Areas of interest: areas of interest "Da Leng Culture Palace"
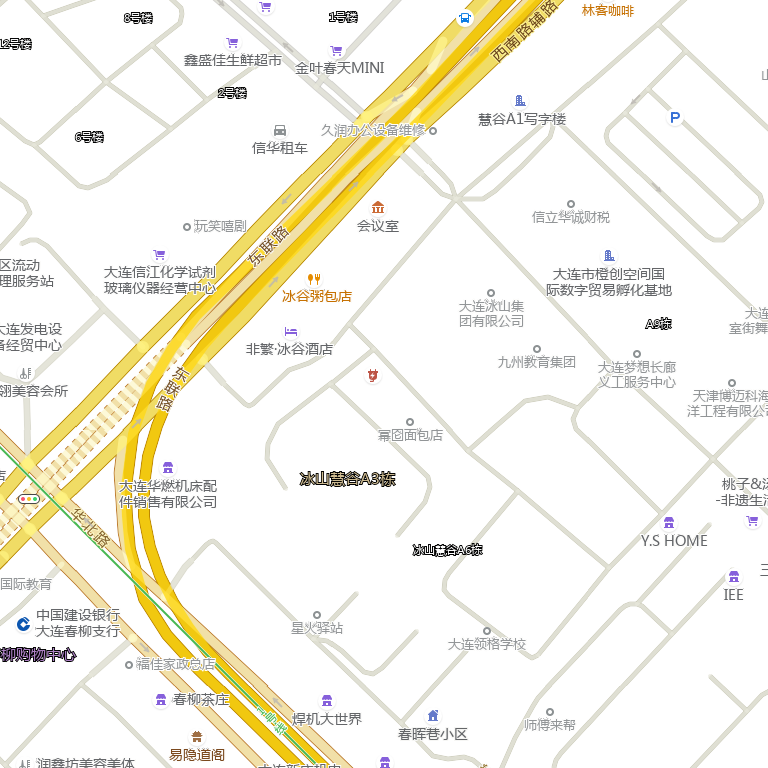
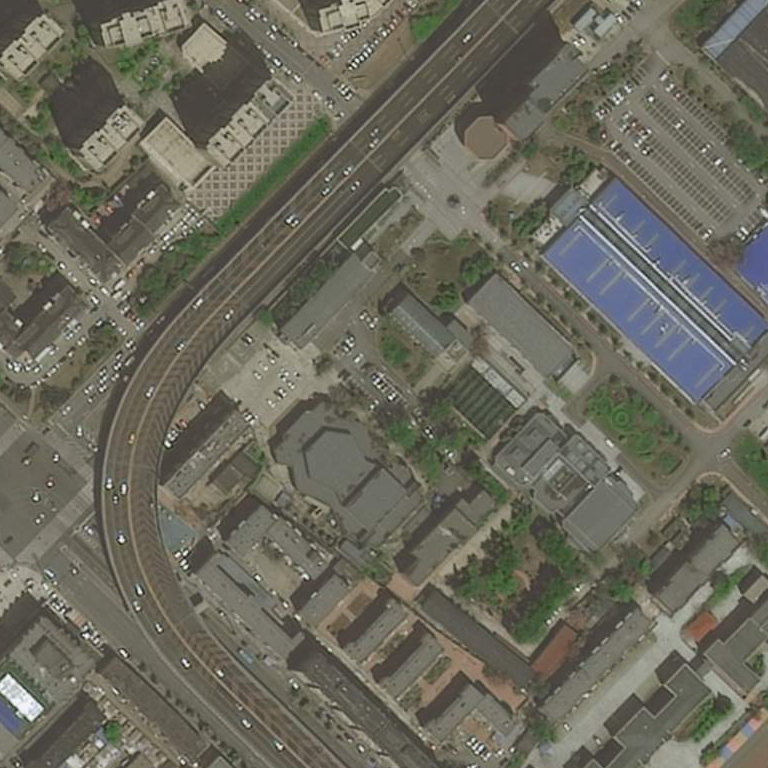